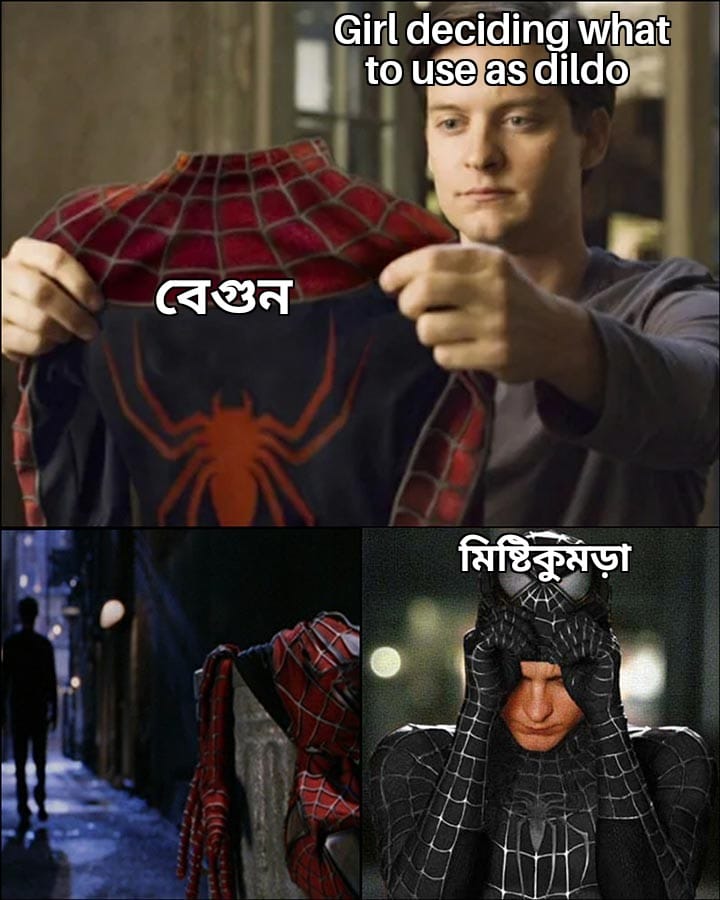
Caption: Girl deciding what to use as dildo   বেগুন    মিষ্টিকুমড়া
Label: hate